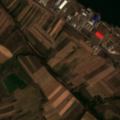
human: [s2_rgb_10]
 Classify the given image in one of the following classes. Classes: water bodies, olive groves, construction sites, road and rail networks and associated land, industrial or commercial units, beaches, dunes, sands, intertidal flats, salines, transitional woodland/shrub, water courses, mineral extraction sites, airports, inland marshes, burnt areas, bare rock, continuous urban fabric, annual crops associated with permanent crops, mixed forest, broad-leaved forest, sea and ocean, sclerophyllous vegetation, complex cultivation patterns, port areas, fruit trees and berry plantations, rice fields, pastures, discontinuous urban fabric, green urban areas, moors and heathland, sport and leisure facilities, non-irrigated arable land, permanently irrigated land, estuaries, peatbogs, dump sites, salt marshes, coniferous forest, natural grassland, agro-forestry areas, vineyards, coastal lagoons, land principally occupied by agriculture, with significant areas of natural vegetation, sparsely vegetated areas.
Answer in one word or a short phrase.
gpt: industrial or commercial units, non-irrigated arable land, complex cultivation patterns, land principally occupied by agriculture, with significant areas of natural vegetation, water courses